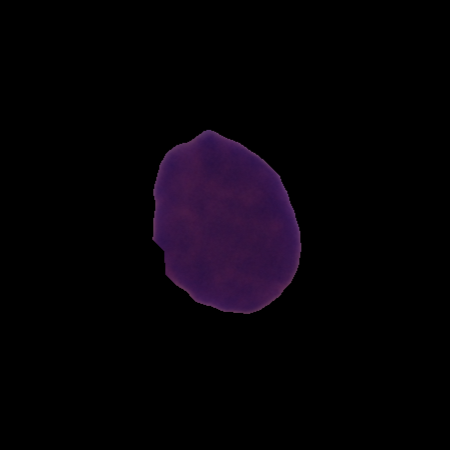
Label: cancer